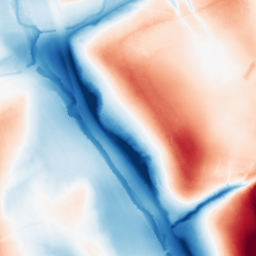
Category: classical
Decomposition family: gaussian_anisotropic
Decomposition parameters: sigma_x: 50
sigma_y: 2
Upsampling method: quadratic
Upsampling parameters: scale: 4
Upsampling scale: 4